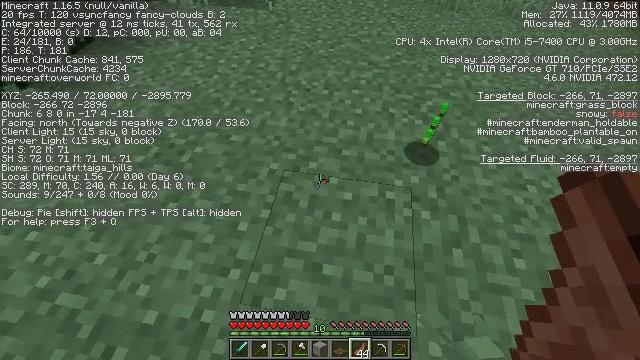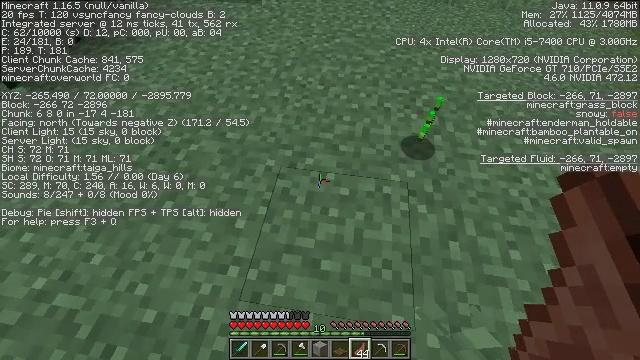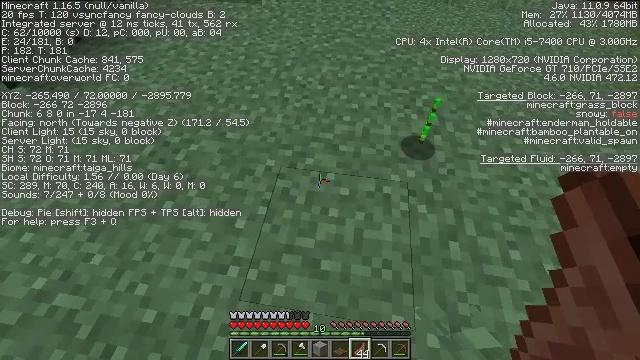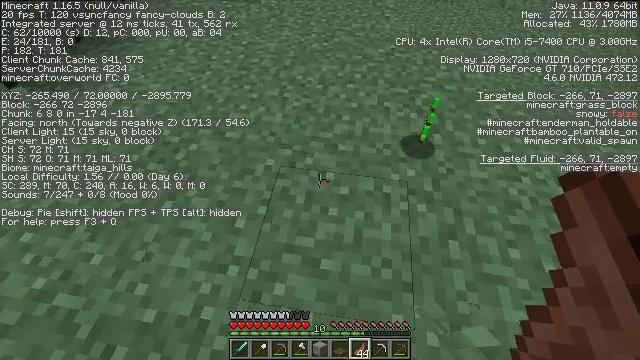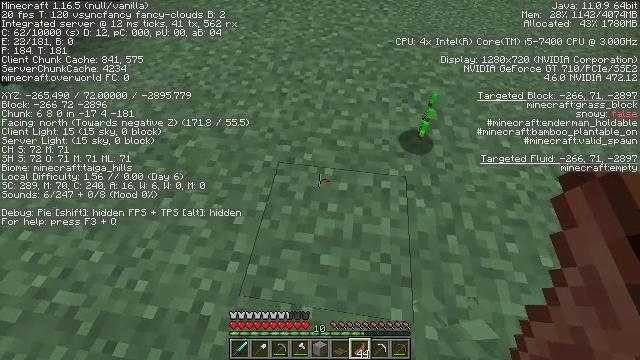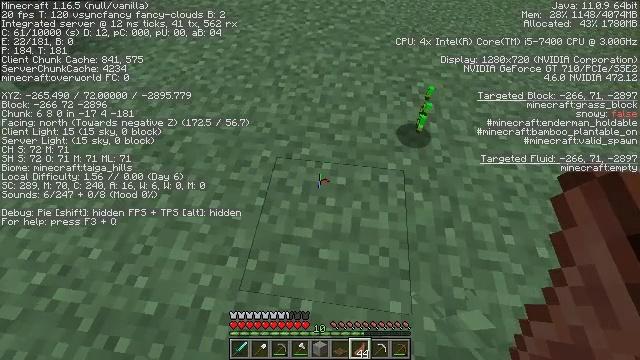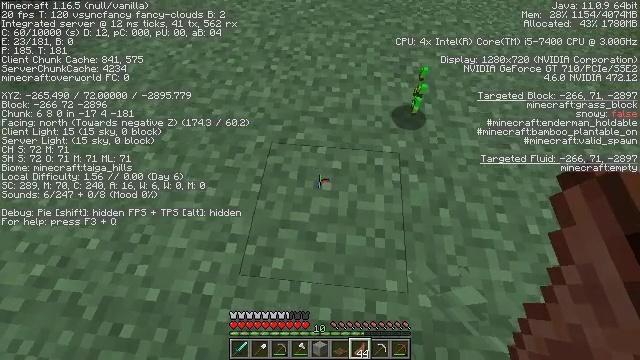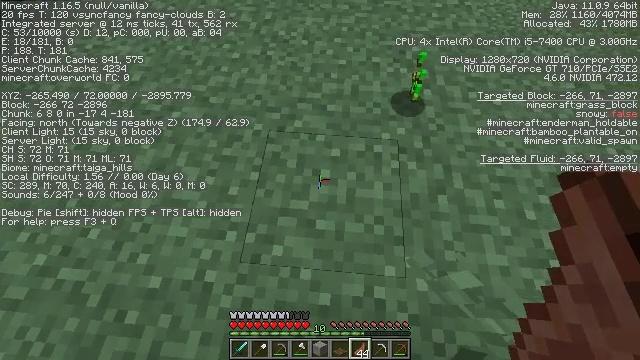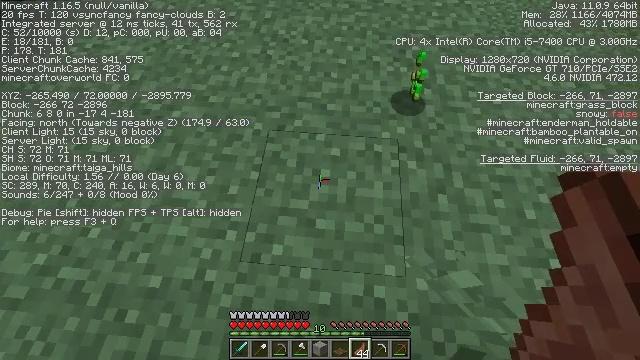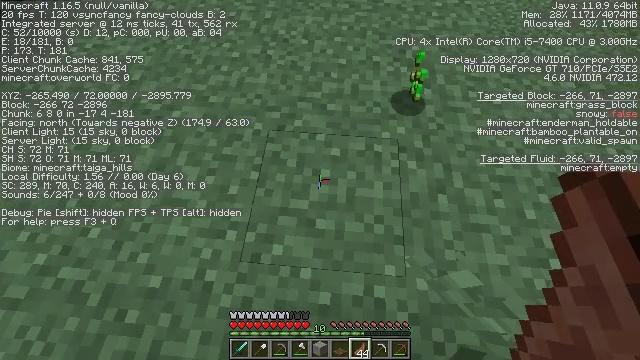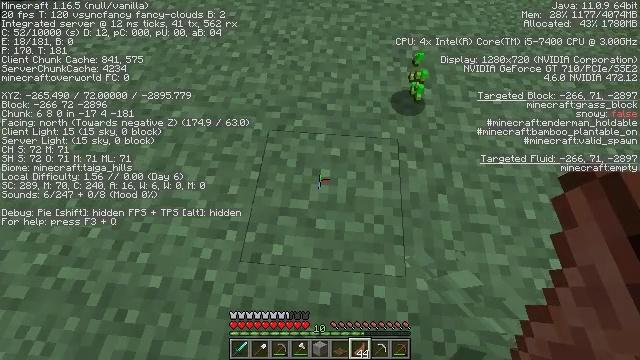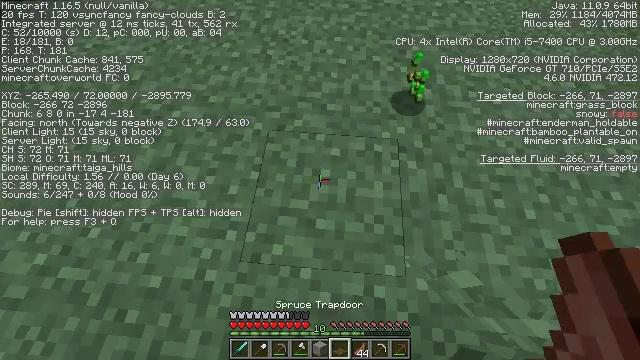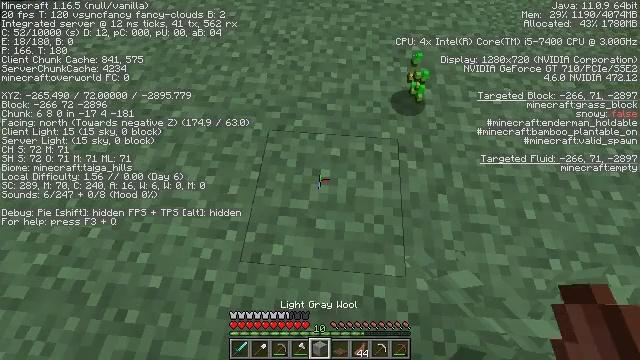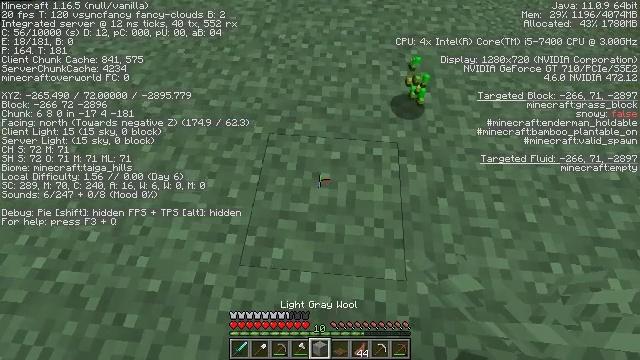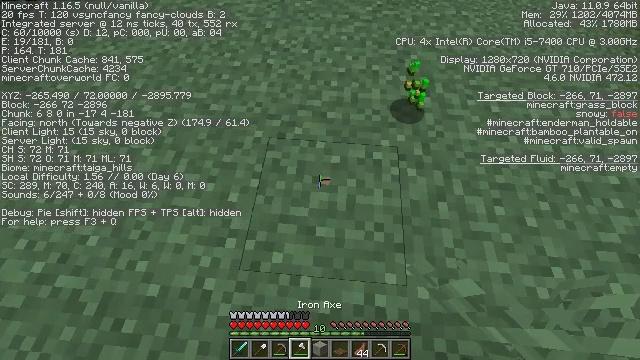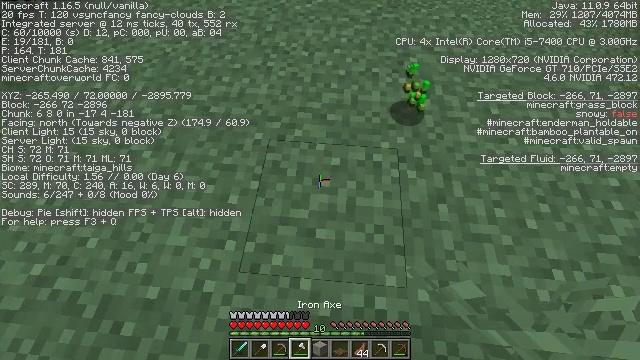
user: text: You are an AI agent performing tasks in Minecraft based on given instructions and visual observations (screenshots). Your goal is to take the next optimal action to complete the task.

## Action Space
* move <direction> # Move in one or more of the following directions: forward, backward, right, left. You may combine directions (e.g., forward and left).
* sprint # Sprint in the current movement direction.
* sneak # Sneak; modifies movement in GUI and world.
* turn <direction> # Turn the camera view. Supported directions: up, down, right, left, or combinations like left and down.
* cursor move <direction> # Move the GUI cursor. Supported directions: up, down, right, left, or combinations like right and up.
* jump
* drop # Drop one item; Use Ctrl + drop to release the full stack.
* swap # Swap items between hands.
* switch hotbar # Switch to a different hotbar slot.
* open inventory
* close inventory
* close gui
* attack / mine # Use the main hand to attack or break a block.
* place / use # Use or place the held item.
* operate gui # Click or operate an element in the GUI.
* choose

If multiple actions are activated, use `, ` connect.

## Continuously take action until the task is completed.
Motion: motion action
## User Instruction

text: Collect fern using your hands.
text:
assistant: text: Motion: turn right
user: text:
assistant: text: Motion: no_op
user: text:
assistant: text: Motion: no_op
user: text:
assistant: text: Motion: no_op
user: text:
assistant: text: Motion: turn down
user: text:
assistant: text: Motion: turn right and down
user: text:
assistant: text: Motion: turn down
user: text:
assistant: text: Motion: no_op
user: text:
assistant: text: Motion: no_op
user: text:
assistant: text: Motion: no_op
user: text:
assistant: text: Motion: no_op
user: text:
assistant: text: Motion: no_op
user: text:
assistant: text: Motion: no_op
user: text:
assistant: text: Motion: no_op
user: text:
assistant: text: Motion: no_op
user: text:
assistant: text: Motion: no_op
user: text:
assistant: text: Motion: no_op
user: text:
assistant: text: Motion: no_op
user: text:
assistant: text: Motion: no_op
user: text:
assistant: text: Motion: no_op
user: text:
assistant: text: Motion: no_op
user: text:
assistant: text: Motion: no_op
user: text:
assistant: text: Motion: no_op
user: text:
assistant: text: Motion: no_op
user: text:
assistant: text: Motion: no_op
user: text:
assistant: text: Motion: no_op
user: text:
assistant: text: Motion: no_op
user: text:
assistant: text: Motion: no_op
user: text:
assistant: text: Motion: no_op
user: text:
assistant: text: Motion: no_op